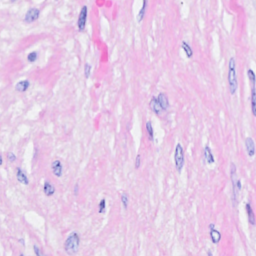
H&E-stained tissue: Breast